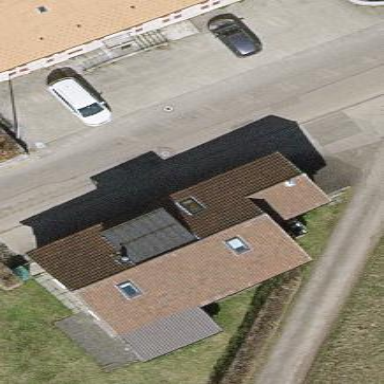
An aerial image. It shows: Detached building with gabled roof.